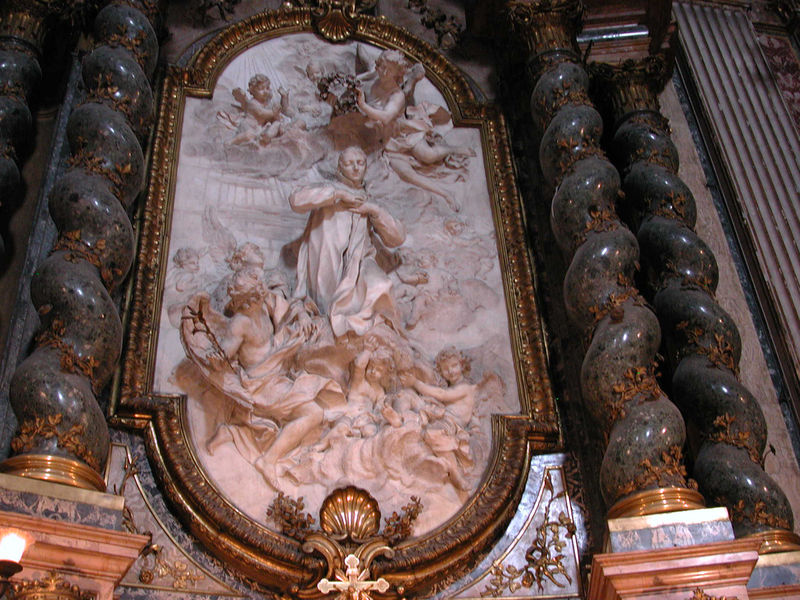
Titel: Ignatius-Kirche (Ignatius von Loyola): Altar des San Luigi (sel. Aloisius von) Gonzaga
Künstler: Pierre d. J. Legros
Standort:  ()
Schlagwörter: blätter, gott, himmel, weiß, menschen, licht, marmor, säulen, wolke, wand, barock, rahmen, stein, bild, kirche, gold, krone, engel, statue, relief, rahmung, figuren, stuck, foto, kreuz, strahlen, kranz, lorbeer, gedreht, altar, jesus, muschel, gips, putten, maria, roccaille, vollrund, steinn, wendeln, gedreht*